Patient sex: M
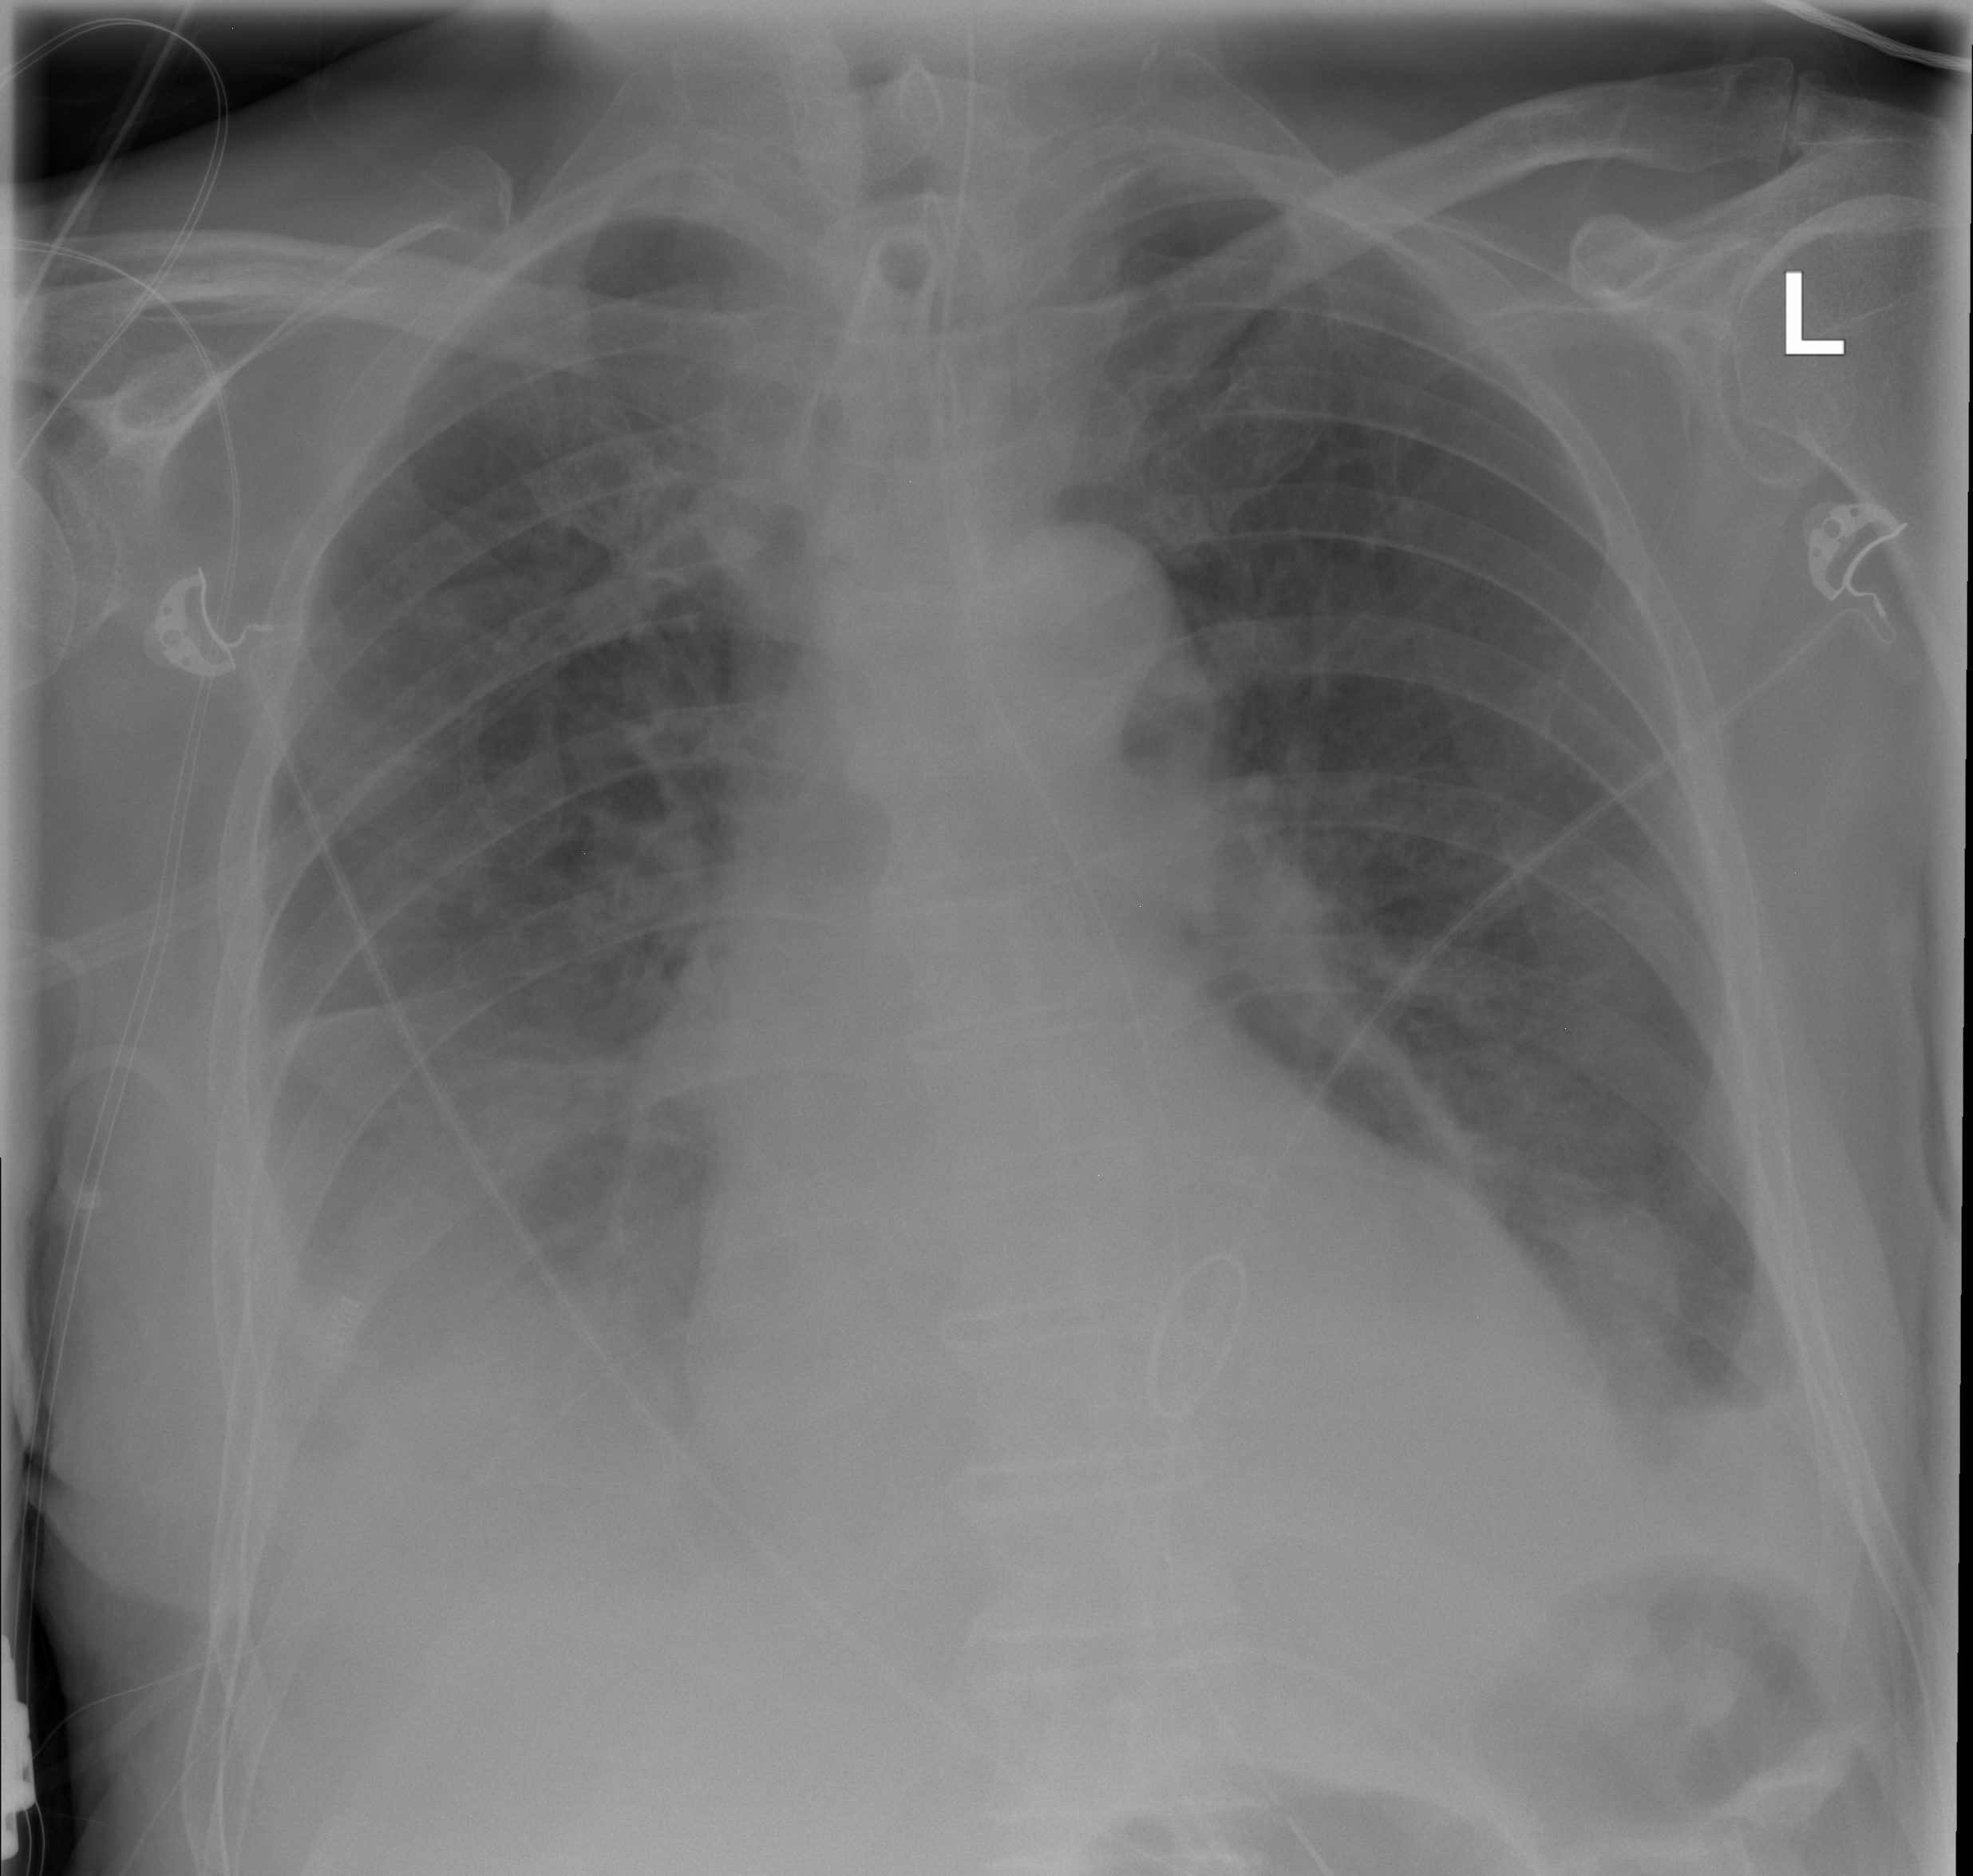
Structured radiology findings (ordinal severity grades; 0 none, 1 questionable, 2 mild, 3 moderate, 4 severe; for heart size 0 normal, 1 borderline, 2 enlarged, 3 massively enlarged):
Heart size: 1
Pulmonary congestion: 0
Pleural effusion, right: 2
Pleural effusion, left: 2
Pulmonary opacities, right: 0
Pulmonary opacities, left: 0
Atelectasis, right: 2
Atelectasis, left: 2